Interaction volume radius: 5 \u00c5
Interaction volume height: 10 \u00c5
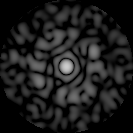
Disorder parameter: 0.8539